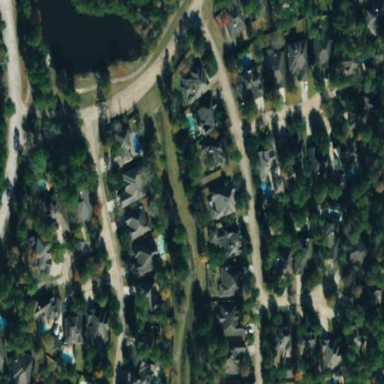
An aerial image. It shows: Residential neighbourhood.